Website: crate-barrel
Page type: account-dashboard
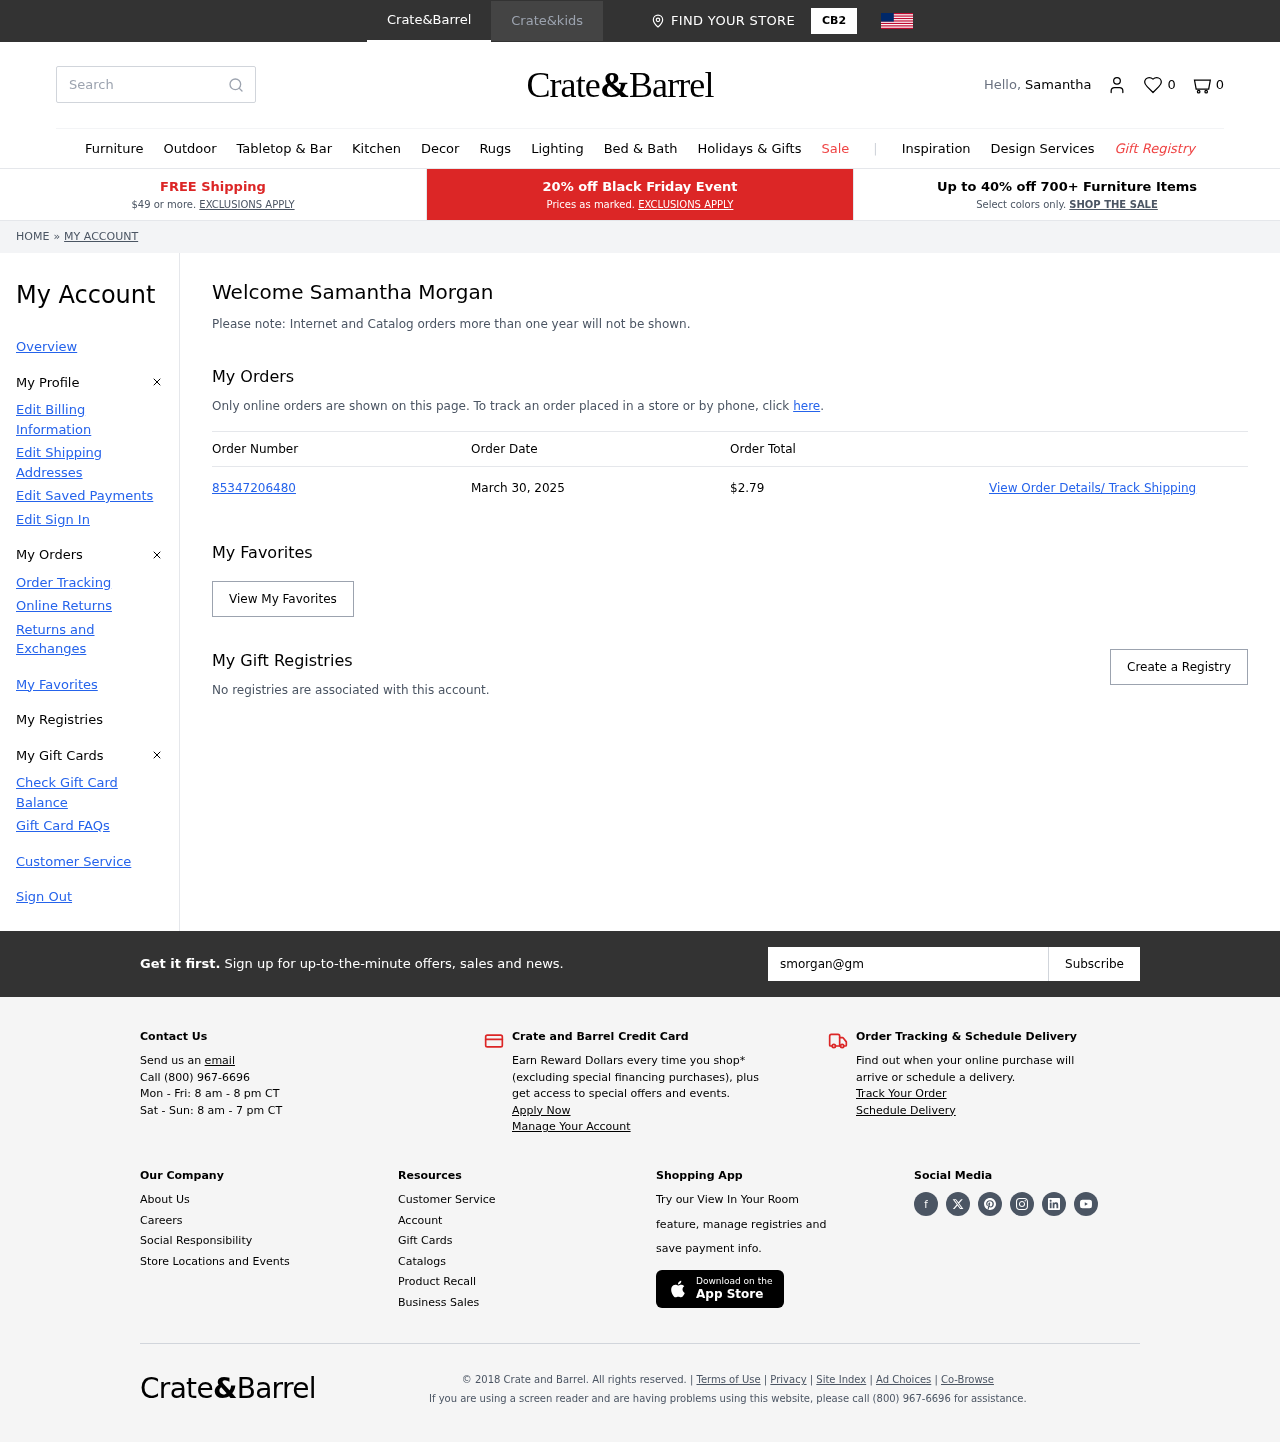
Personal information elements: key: PII_EMAIL
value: smorgan@gmail.com
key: PII_FIRSTNAME
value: Samantha
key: PII_FULLNAME
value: Samantha Morgan
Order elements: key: ORDER_NUM_ITEMS
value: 0
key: ORDER_NUMBER
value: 85347206480
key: ORDER_DATE
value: March 30, 2025
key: ORDER_TOTAL
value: $2.79
Search elements: key: HEADER_SEARCH
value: Search
Other elements: key: FAVORITES_COUNT
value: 0